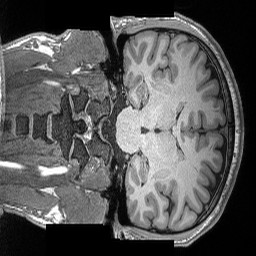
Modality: T1w
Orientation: coronal
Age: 24
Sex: male
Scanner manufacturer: siemens
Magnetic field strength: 3 T
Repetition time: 2.17 s
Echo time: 0.00169 s